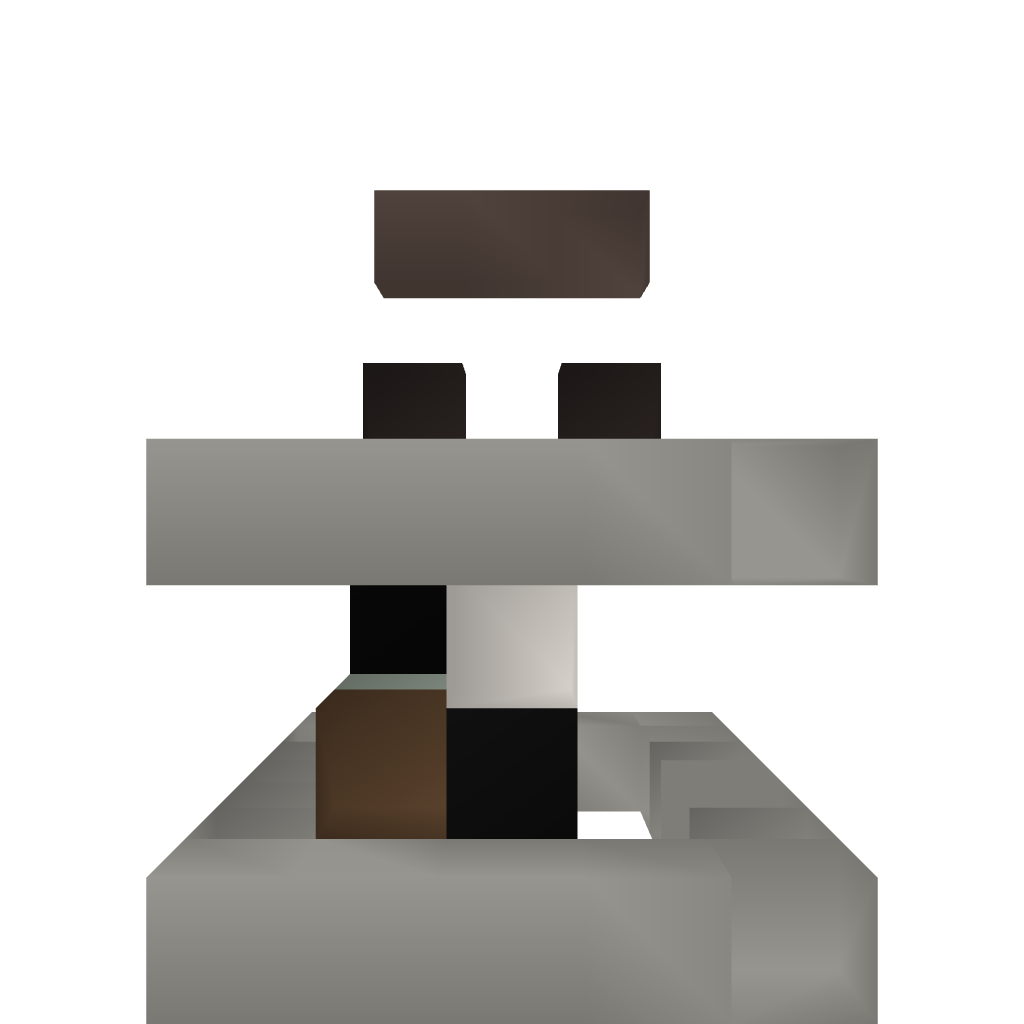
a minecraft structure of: Redstone set and forget furnace